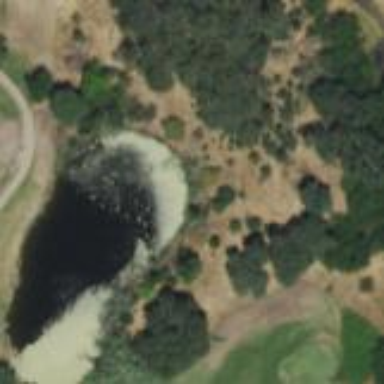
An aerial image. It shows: Water hazard on golf course.